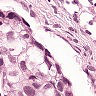
Metastatic tissue present: yes